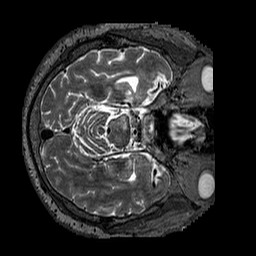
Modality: T2w
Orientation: axial
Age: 52
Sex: male
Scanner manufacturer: siemens
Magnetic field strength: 3 T
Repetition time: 3.2 s
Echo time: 0.567 s